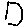
Label: hexagon